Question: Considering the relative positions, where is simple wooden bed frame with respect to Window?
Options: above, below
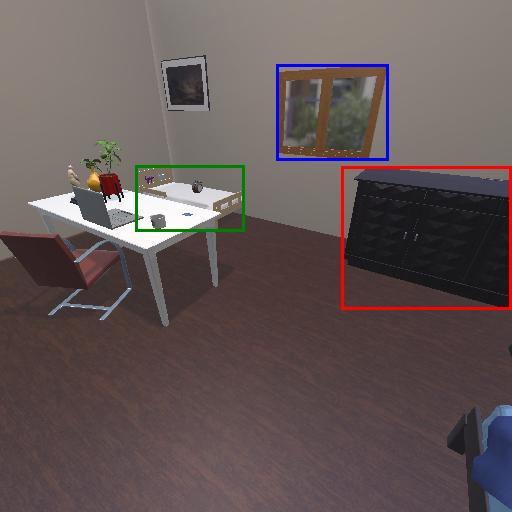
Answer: above